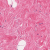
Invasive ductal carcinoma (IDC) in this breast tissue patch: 0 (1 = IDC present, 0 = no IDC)